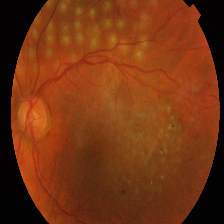
Diabetic retinopathy grade: Proliferative DR